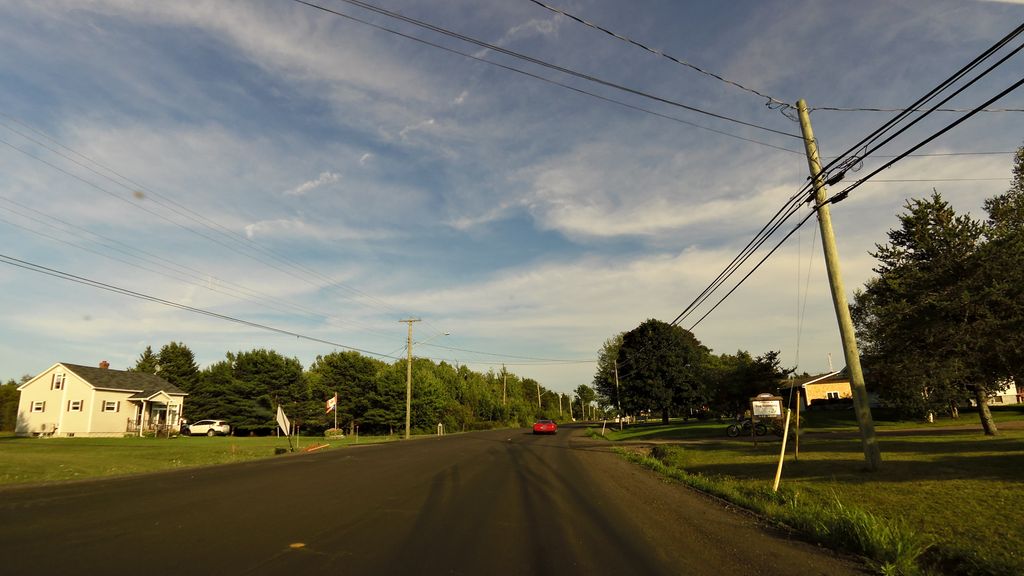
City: charlottetown